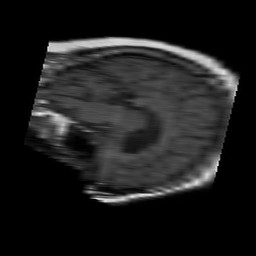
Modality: T1w
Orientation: sagittal
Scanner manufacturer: philips
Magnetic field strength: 1.5 T
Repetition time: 0.375 s
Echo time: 0.011 s